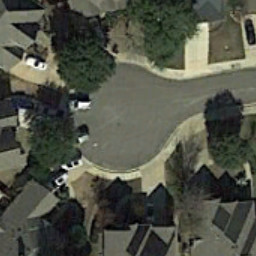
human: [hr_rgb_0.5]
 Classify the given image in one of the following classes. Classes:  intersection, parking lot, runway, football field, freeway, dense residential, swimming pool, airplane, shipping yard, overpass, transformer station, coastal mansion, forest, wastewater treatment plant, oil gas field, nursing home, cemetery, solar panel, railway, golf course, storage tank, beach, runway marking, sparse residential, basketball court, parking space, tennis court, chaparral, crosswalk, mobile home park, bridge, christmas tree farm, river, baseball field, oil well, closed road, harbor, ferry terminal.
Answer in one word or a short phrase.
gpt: closed road